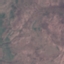
Land use / land cover: HerbaceousVegetation